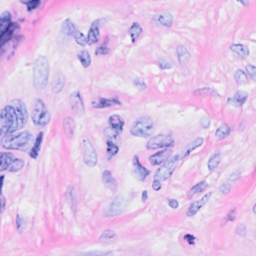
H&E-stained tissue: Breast